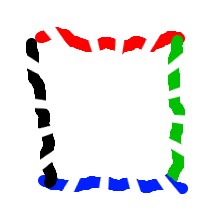
Shape: square